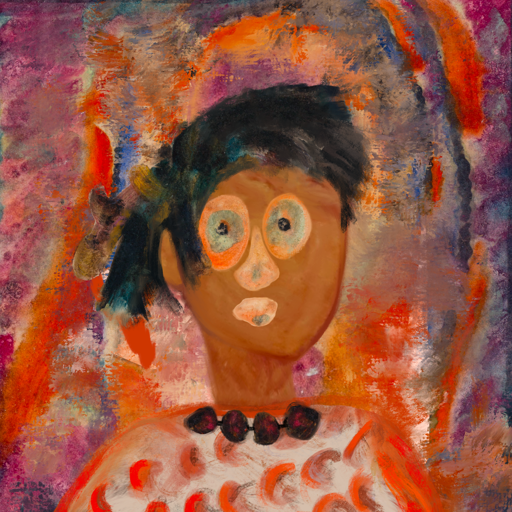
Background: Experience, Head And Neck Front: Pious_Lady, Face Front: Childish, Bust: Rupkatha, Hair Front: Pipe, Head Accessory: Blank, Second Necklace: Blank, Necklace: Mosgoul, Baby: Blank